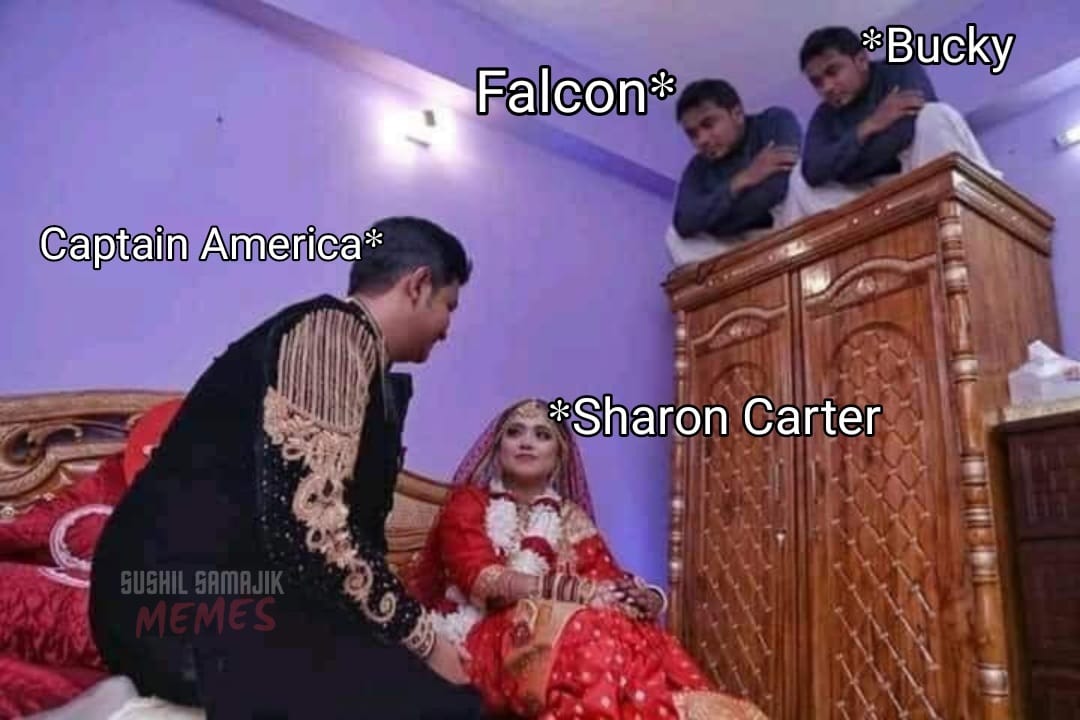
Caption: Captain America*      Falcon*     *Sharon Carter     *Bucky
Label: non-hate